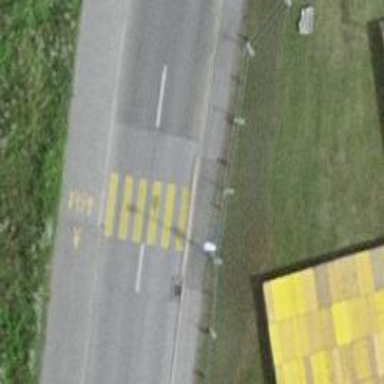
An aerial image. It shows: Marked crossing on the road.